Interaction volume radius: 5 \u00c5
Interaction volume height: 15 \u00c5
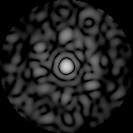
Disorder parameter: 0.7368